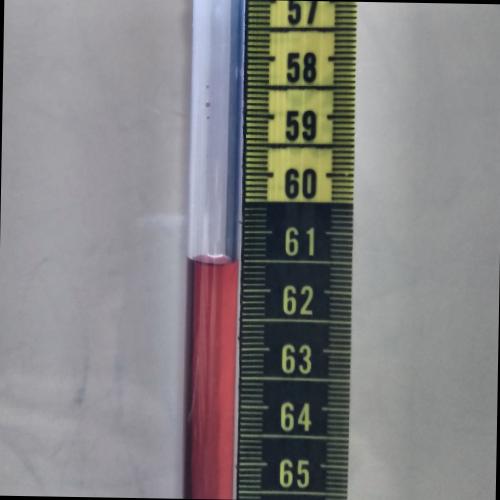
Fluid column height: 61.5 cm